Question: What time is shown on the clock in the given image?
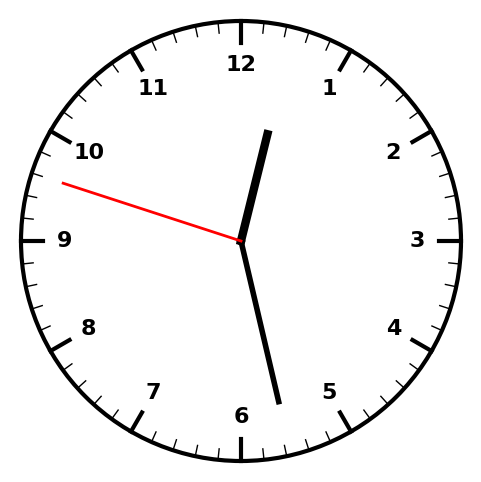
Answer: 12:27:48